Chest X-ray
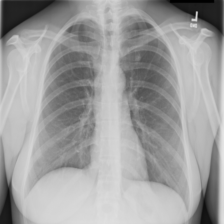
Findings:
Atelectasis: negative
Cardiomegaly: negative
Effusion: negative
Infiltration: negative
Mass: negative
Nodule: negative
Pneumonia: negative
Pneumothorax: negative
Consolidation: negative
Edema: negative
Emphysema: negative
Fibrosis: negative
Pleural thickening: negative
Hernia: negative